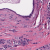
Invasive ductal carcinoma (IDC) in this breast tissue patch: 1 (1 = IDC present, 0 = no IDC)